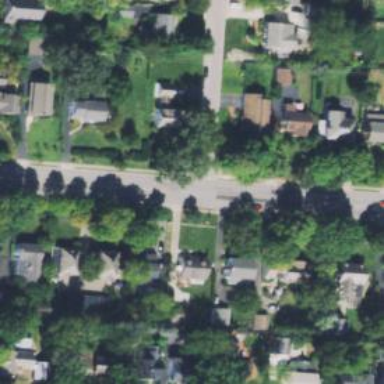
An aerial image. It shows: Residential driveway designated as service road.